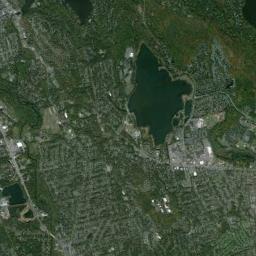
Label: lake